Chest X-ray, AP view. Patient: 36 years old, sex M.
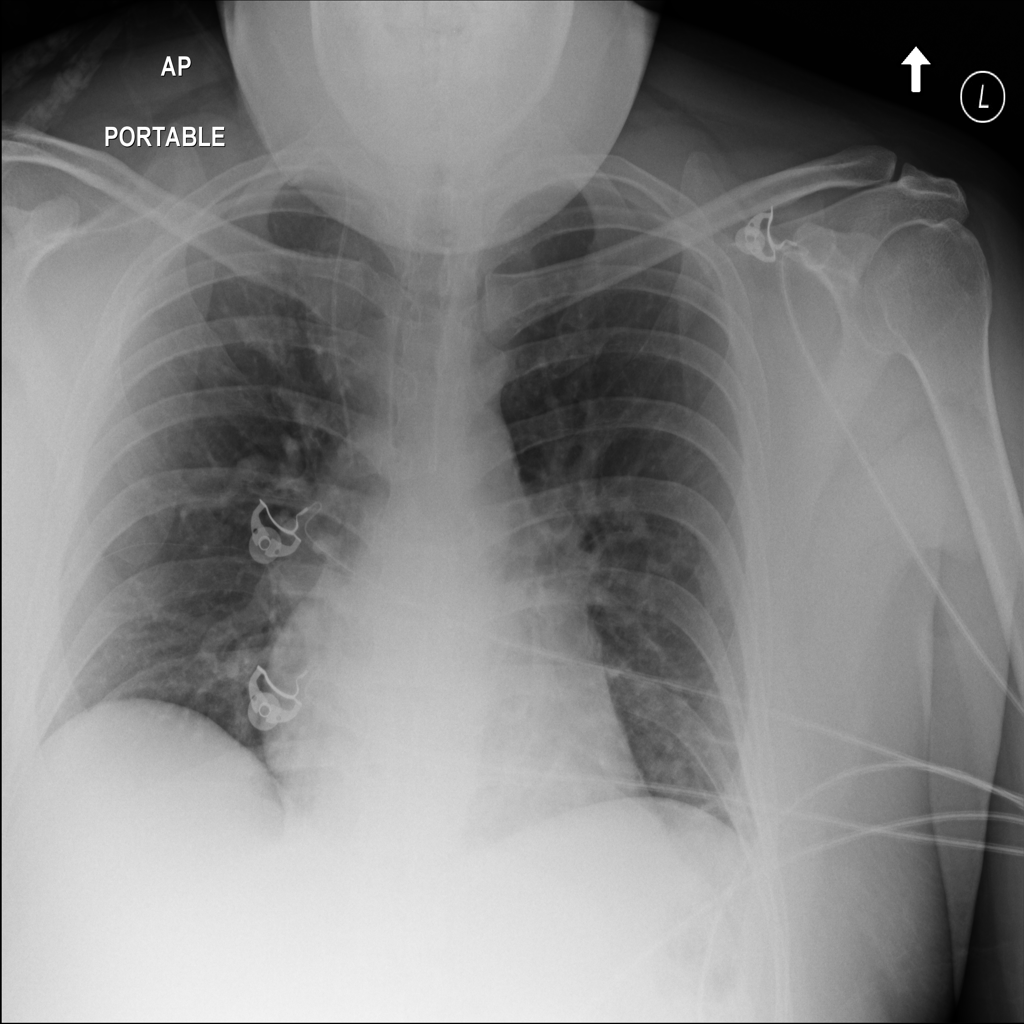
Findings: No Finding